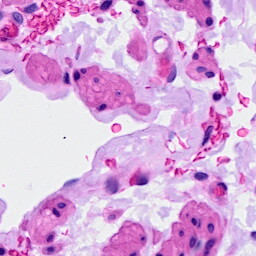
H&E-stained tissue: Ovarian